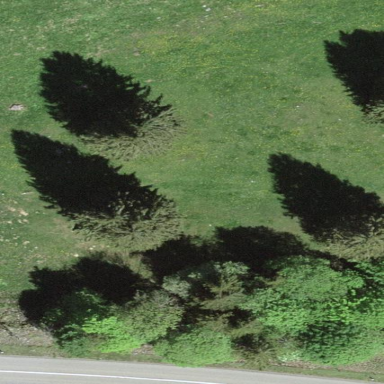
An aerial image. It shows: Beautiful woodland area.